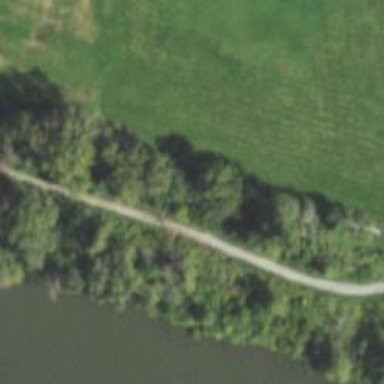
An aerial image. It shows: Paved path.